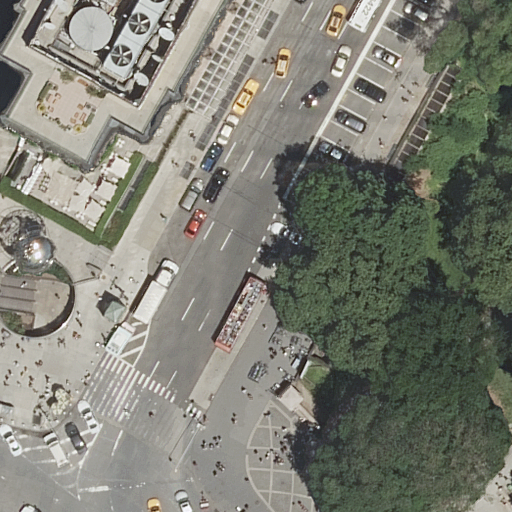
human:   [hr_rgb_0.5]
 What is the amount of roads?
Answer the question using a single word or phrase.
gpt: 13

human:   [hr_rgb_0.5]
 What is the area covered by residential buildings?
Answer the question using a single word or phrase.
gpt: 1067m2

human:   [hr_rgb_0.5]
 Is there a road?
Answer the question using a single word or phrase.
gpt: yes

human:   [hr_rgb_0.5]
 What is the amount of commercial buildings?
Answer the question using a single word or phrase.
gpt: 0

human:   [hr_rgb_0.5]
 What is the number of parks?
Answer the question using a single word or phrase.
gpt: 1

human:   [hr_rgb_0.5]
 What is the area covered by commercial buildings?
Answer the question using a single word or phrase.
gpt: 0m2

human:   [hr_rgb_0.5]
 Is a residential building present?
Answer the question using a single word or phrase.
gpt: yes

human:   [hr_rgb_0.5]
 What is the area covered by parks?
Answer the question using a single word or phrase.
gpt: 222m2

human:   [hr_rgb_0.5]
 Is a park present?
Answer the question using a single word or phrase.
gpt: yes

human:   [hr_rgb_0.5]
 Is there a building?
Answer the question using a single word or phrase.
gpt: yes

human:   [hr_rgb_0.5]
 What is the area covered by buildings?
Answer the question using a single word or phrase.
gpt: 1067m2

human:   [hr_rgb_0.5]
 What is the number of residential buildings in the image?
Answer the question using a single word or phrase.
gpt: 1

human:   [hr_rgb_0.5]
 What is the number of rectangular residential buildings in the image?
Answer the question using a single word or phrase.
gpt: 0

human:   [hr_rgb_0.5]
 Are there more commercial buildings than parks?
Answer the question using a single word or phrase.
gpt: no

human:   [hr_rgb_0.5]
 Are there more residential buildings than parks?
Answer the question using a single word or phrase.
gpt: no

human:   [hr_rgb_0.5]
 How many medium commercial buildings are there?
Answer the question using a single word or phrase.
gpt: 0

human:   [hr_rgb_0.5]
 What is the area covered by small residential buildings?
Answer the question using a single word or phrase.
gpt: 0m2

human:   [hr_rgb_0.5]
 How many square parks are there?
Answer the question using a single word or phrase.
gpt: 0

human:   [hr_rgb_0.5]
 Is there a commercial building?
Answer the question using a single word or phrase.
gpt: no

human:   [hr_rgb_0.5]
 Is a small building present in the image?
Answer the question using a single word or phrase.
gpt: no

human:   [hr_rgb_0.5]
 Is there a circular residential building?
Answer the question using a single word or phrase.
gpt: no

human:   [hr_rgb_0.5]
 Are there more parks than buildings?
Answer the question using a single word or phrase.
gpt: no

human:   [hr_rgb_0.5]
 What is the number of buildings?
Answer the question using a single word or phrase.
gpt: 1

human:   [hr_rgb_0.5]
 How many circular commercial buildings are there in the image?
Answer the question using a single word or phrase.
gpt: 0

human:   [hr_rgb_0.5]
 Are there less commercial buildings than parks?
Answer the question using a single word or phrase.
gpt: yes

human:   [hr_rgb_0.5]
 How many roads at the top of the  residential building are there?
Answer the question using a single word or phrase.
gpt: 0

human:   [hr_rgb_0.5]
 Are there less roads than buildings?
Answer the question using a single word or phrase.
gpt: no

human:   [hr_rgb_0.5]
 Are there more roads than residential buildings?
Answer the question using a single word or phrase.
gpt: yes

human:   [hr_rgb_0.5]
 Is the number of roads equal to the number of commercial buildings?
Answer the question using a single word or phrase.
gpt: no

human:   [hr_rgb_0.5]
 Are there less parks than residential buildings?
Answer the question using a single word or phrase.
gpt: no

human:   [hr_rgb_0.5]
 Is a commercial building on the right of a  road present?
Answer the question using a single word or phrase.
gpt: no

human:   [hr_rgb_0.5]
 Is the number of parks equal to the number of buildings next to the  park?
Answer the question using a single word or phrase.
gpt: yes

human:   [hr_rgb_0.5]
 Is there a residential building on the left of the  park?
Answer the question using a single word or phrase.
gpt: yes

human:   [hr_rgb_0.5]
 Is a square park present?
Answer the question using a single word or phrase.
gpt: no

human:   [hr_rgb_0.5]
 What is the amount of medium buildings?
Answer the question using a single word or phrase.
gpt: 0

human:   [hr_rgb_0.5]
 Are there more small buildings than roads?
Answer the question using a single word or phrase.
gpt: no

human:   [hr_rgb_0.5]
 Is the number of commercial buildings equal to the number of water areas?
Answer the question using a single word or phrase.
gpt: yes

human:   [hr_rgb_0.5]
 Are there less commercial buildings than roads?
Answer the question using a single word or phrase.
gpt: yes

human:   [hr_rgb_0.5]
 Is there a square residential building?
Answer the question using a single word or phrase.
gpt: no

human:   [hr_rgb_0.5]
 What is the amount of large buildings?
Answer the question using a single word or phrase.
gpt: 1

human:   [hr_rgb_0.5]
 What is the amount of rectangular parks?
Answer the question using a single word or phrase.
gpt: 1

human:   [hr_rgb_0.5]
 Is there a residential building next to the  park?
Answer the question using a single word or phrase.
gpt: yes

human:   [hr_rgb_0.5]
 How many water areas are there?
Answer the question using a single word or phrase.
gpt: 0

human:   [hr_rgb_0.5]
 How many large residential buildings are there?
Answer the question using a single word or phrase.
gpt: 1

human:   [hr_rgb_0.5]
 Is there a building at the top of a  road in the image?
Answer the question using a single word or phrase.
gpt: yes

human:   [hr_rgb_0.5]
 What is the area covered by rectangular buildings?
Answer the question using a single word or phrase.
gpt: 0m2

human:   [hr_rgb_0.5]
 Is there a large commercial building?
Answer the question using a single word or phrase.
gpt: no

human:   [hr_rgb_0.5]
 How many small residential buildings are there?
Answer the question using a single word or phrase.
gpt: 0

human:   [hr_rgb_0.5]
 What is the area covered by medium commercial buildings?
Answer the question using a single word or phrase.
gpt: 0m2

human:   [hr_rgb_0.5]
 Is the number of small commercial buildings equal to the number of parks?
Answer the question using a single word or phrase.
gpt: no

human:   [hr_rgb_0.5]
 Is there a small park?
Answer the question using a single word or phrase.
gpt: no

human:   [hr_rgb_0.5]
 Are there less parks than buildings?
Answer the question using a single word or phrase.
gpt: no

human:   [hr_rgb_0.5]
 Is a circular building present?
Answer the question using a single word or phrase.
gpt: no

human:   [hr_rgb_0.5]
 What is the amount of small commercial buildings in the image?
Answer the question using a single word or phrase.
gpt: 0

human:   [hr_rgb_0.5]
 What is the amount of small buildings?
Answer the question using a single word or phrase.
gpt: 0

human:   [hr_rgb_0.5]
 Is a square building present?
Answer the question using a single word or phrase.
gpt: no

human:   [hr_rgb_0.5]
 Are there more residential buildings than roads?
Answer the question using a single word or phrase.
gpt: no

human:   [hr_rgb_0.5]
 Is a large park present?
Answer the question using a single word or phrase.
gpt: no

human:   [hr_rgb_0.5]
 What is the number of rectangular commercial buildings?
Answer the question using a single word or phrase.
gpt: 0

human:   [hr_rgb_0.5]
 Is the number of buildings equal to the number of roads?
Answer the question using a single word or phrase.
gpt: no

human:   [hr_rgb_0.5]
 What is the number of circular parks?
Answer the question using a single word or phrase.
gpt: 0

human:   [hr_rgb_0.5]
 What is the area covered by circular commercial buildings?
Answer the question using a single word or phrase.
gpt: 0m2

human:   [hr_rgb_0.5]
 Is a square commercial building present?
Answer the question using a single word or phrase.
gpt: no

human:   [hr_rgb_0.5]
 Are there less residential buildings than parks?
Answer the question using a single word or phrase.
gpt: no